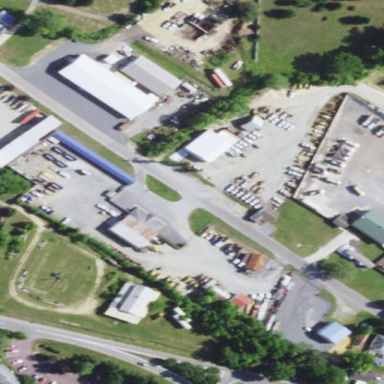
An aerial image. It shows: Commercial area.